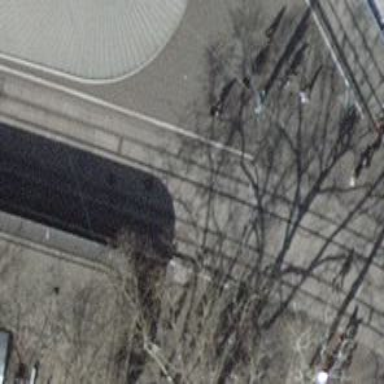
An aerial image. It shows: Tram stop with public transport stop position for trams.